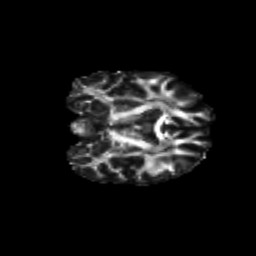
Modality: FA
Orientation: coronal
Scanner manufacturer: siemens
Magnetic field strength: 3 T
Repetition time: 9.2 s
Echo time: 0.084 s